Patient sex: M
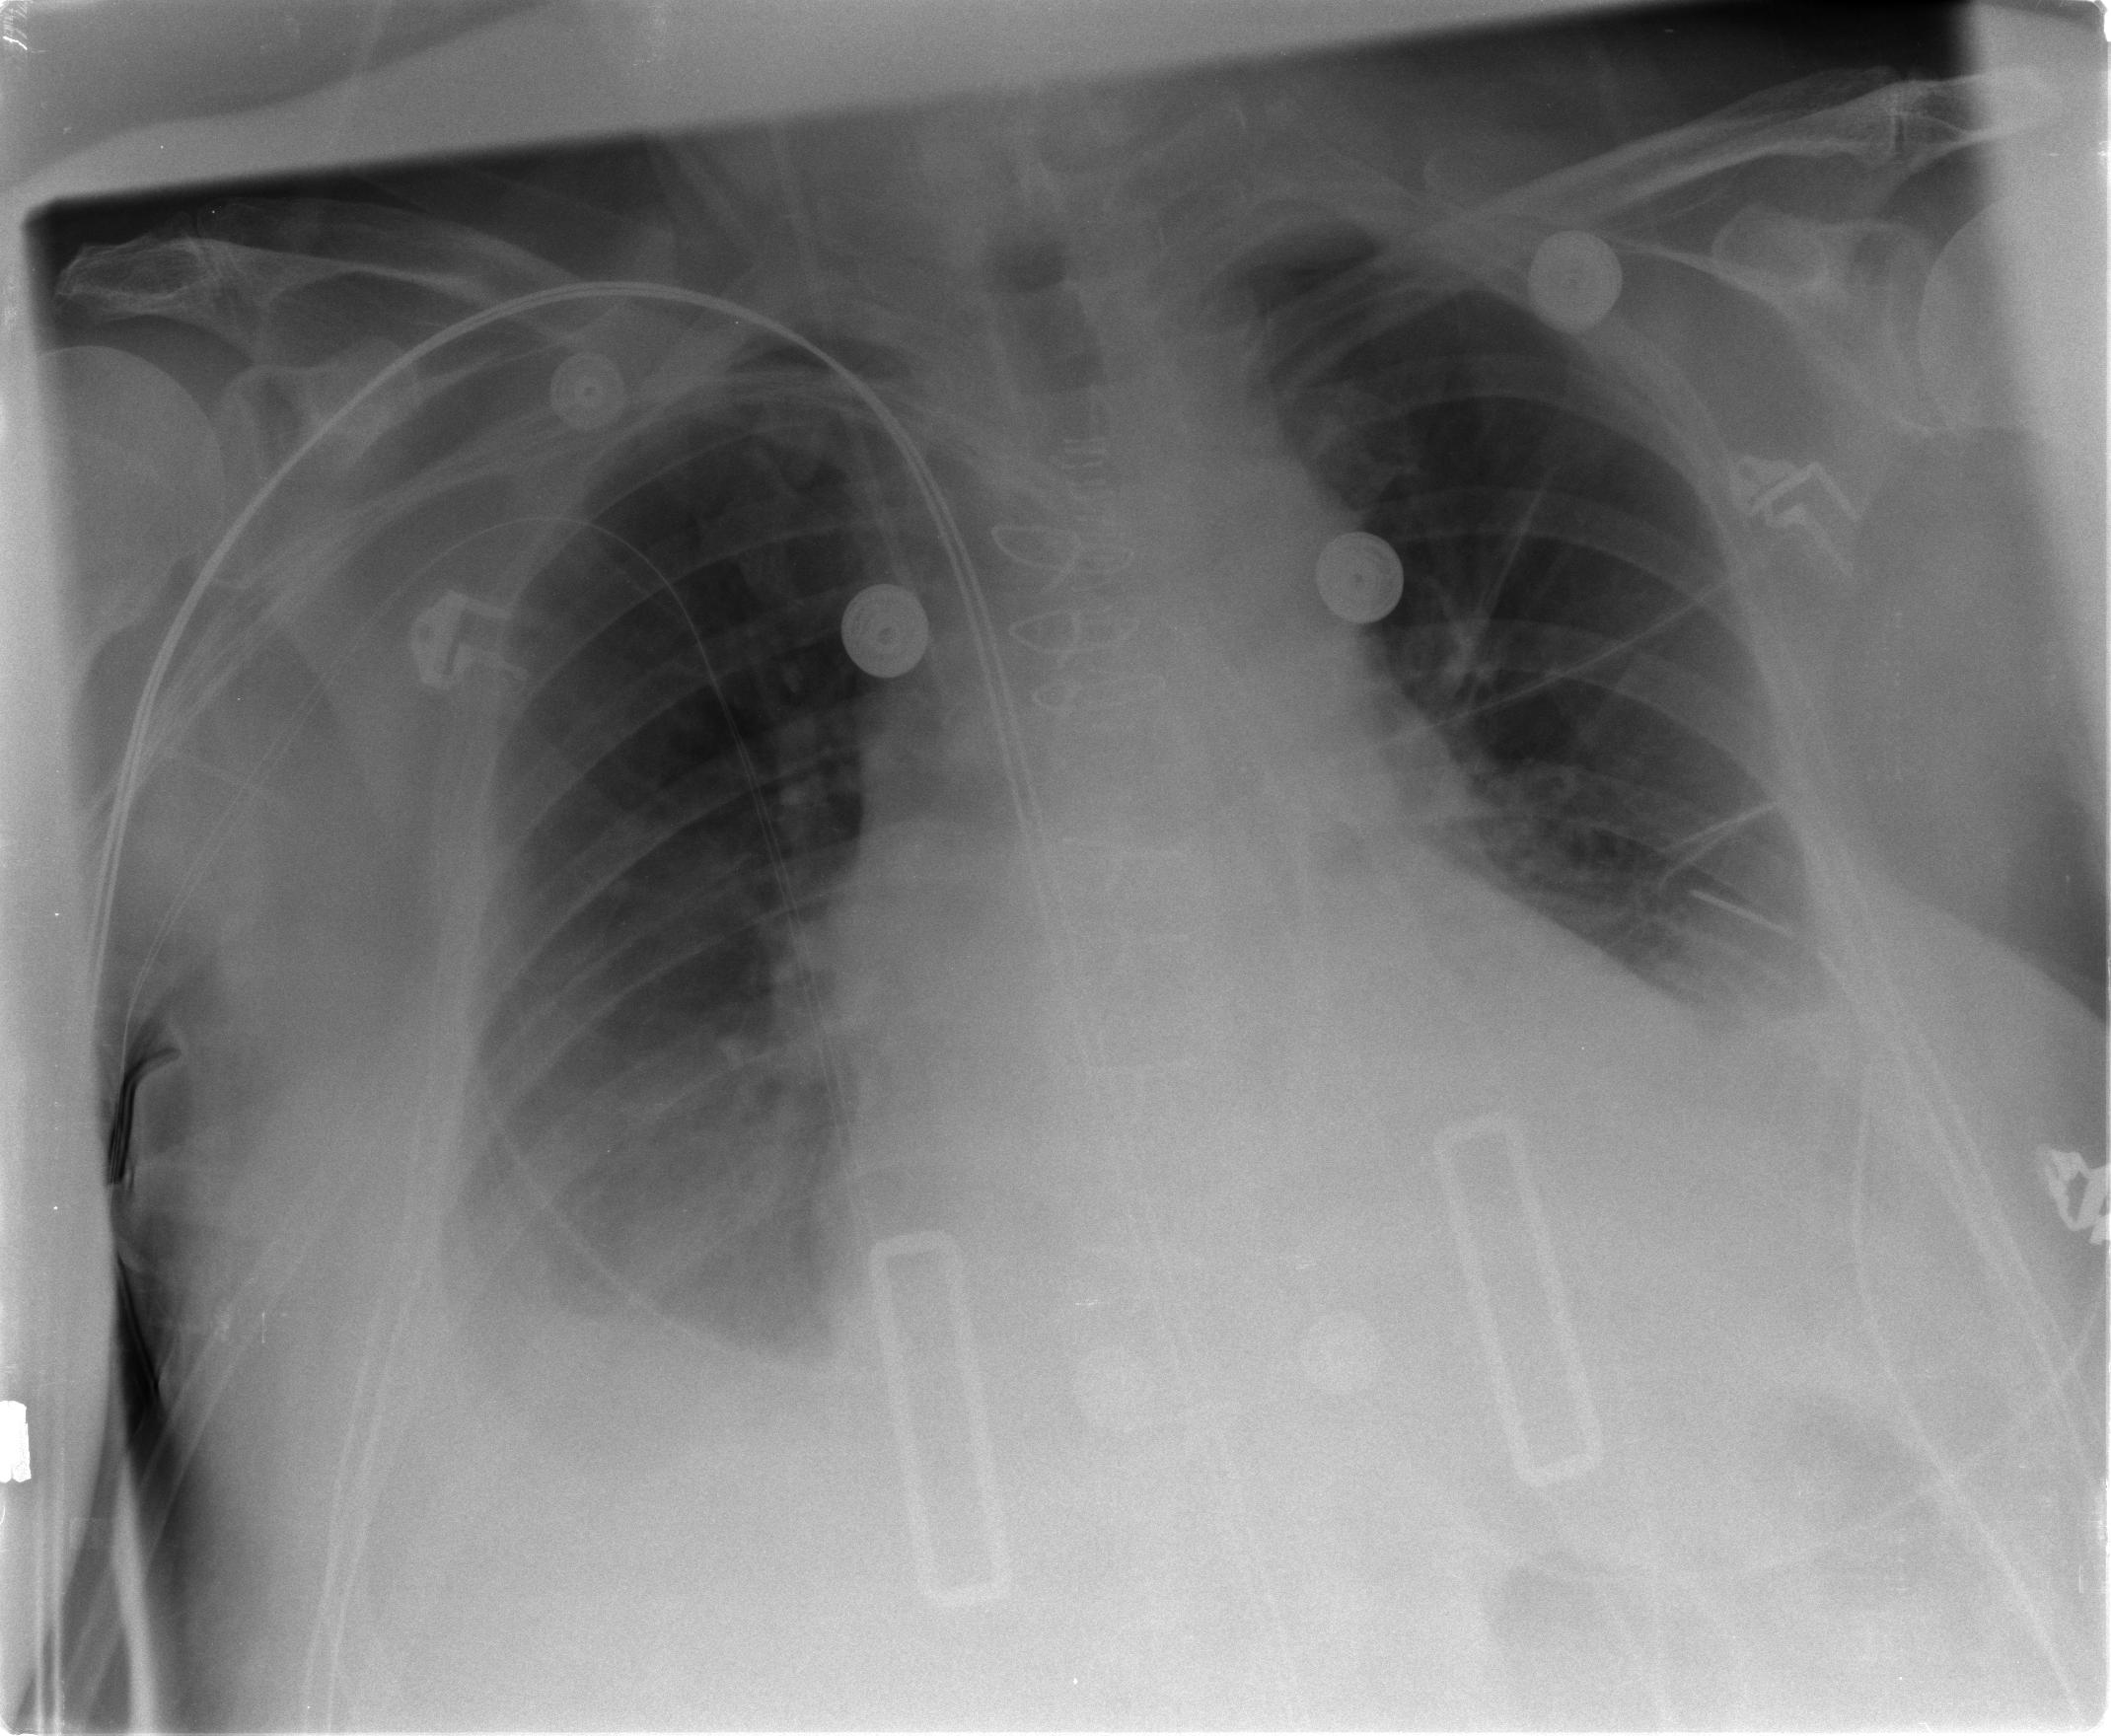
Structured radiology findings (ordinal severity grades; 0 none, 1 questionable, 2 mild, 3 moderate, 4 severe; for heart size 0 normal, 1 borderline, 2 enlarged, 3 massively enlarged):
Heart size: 2
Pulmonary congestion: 1
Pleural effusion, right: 2
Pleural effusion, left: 2
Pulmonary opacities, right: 0
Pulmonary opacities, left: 0
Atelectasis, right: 2
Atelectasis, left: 2